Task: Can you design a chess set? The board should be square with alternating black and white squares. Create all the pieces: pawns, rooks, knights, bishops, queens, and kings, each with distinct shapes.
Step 3153:
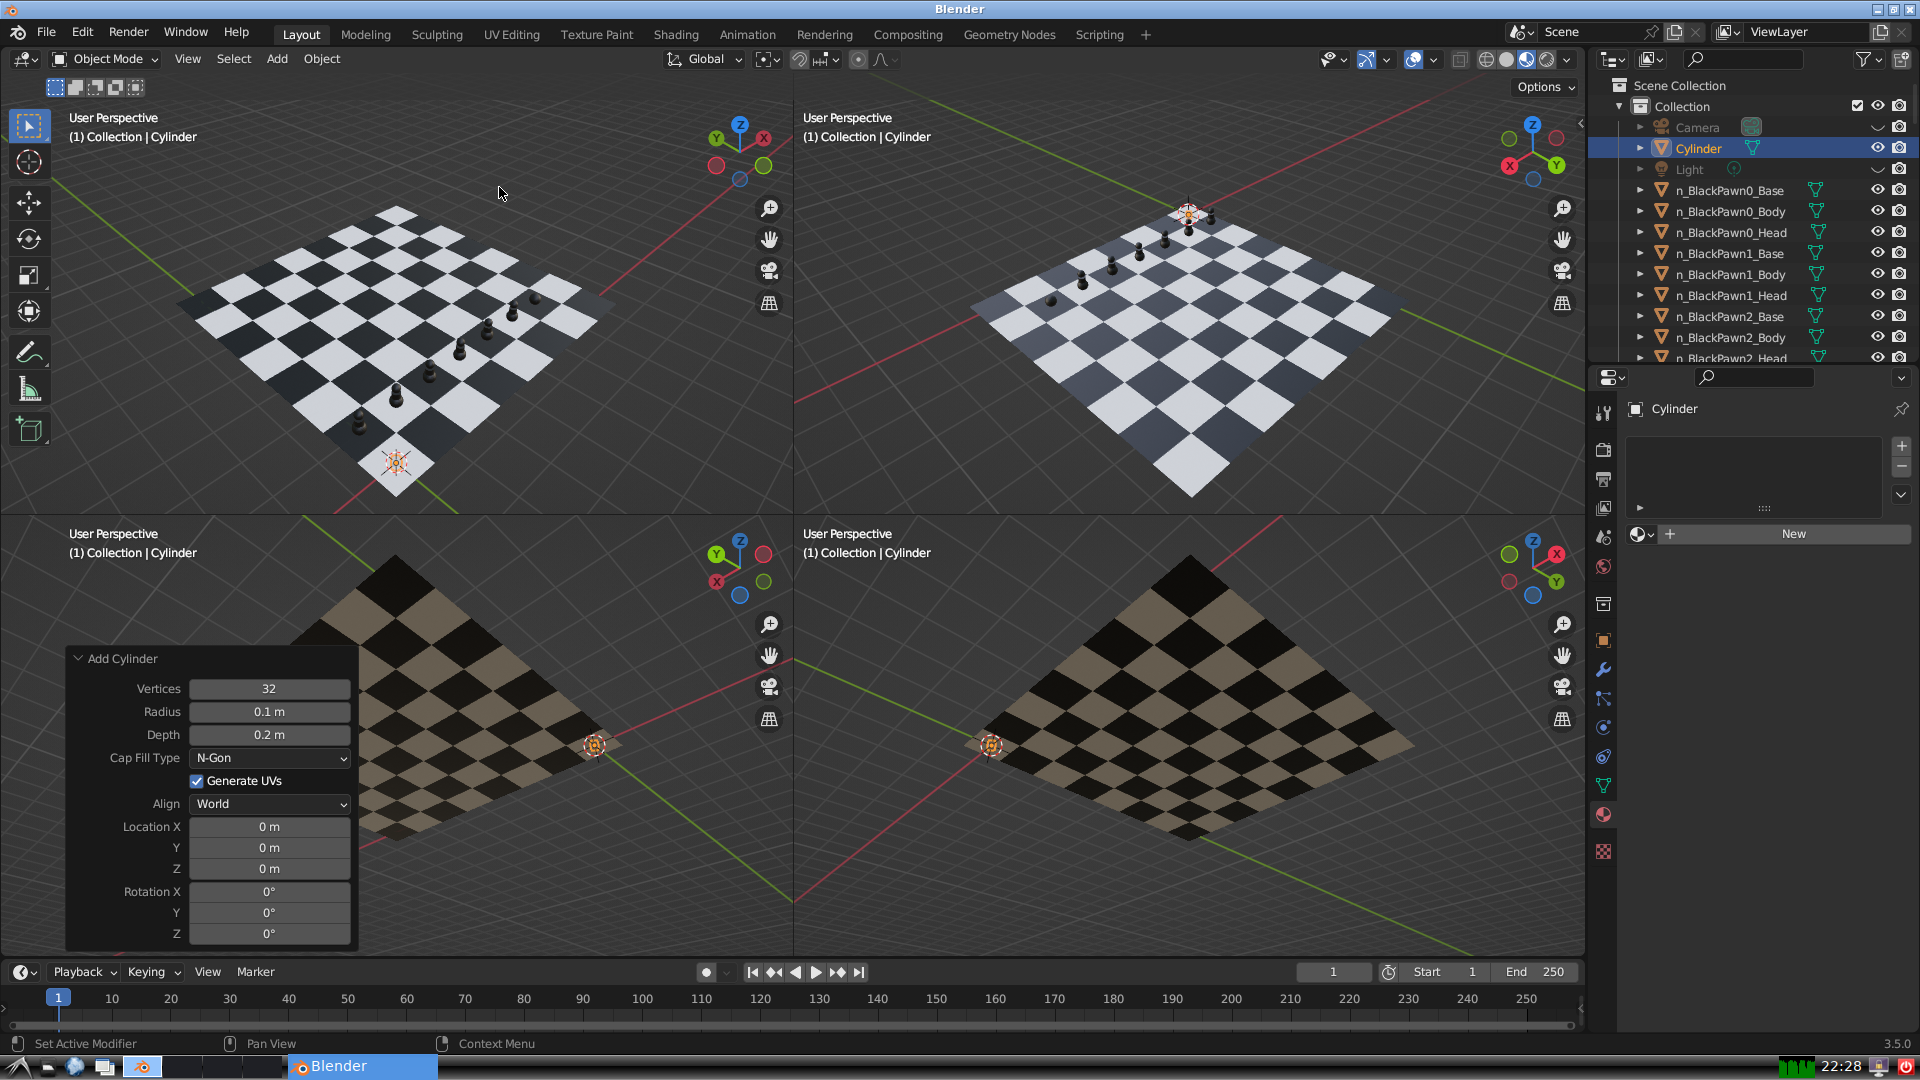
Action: {"mouse_move": [270, 708]}